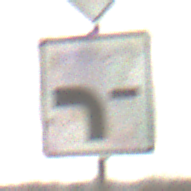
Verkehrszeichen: VerlaufVorfahrtsstrasse6
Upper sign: Vorfahrtsstrasse
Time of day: Midday
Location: Outdoor (Nature)
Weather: Overcast
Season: NotSpecified
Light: Natural